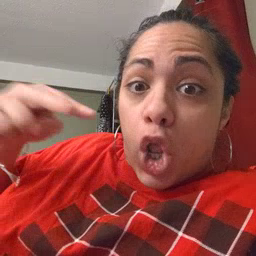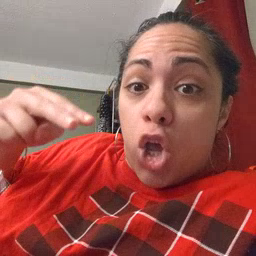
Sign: look